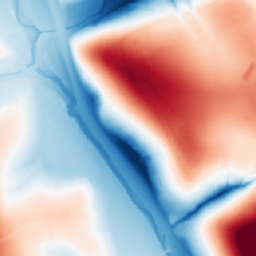
Category: classical
Decomposition family: gaussian_anisotropic
Decomposition parameters: sigma_x: 50
sigma_y: 50
Upsampling method: area
Upsampling parameters: scale: 2
Upsampling scale: 2